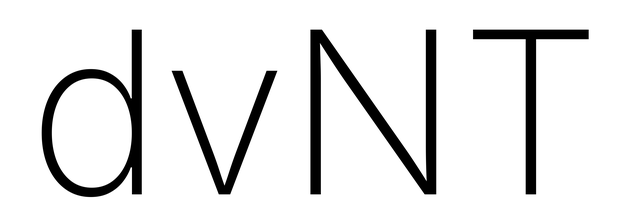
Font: Inter_ExtraLight